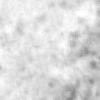
Label: no_change